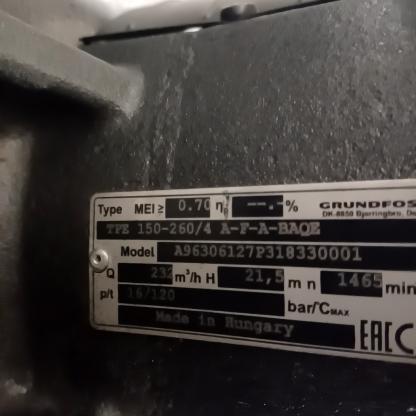
Klasa: tabliczka-znamionowa